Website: bh-photo
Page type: cross-sells
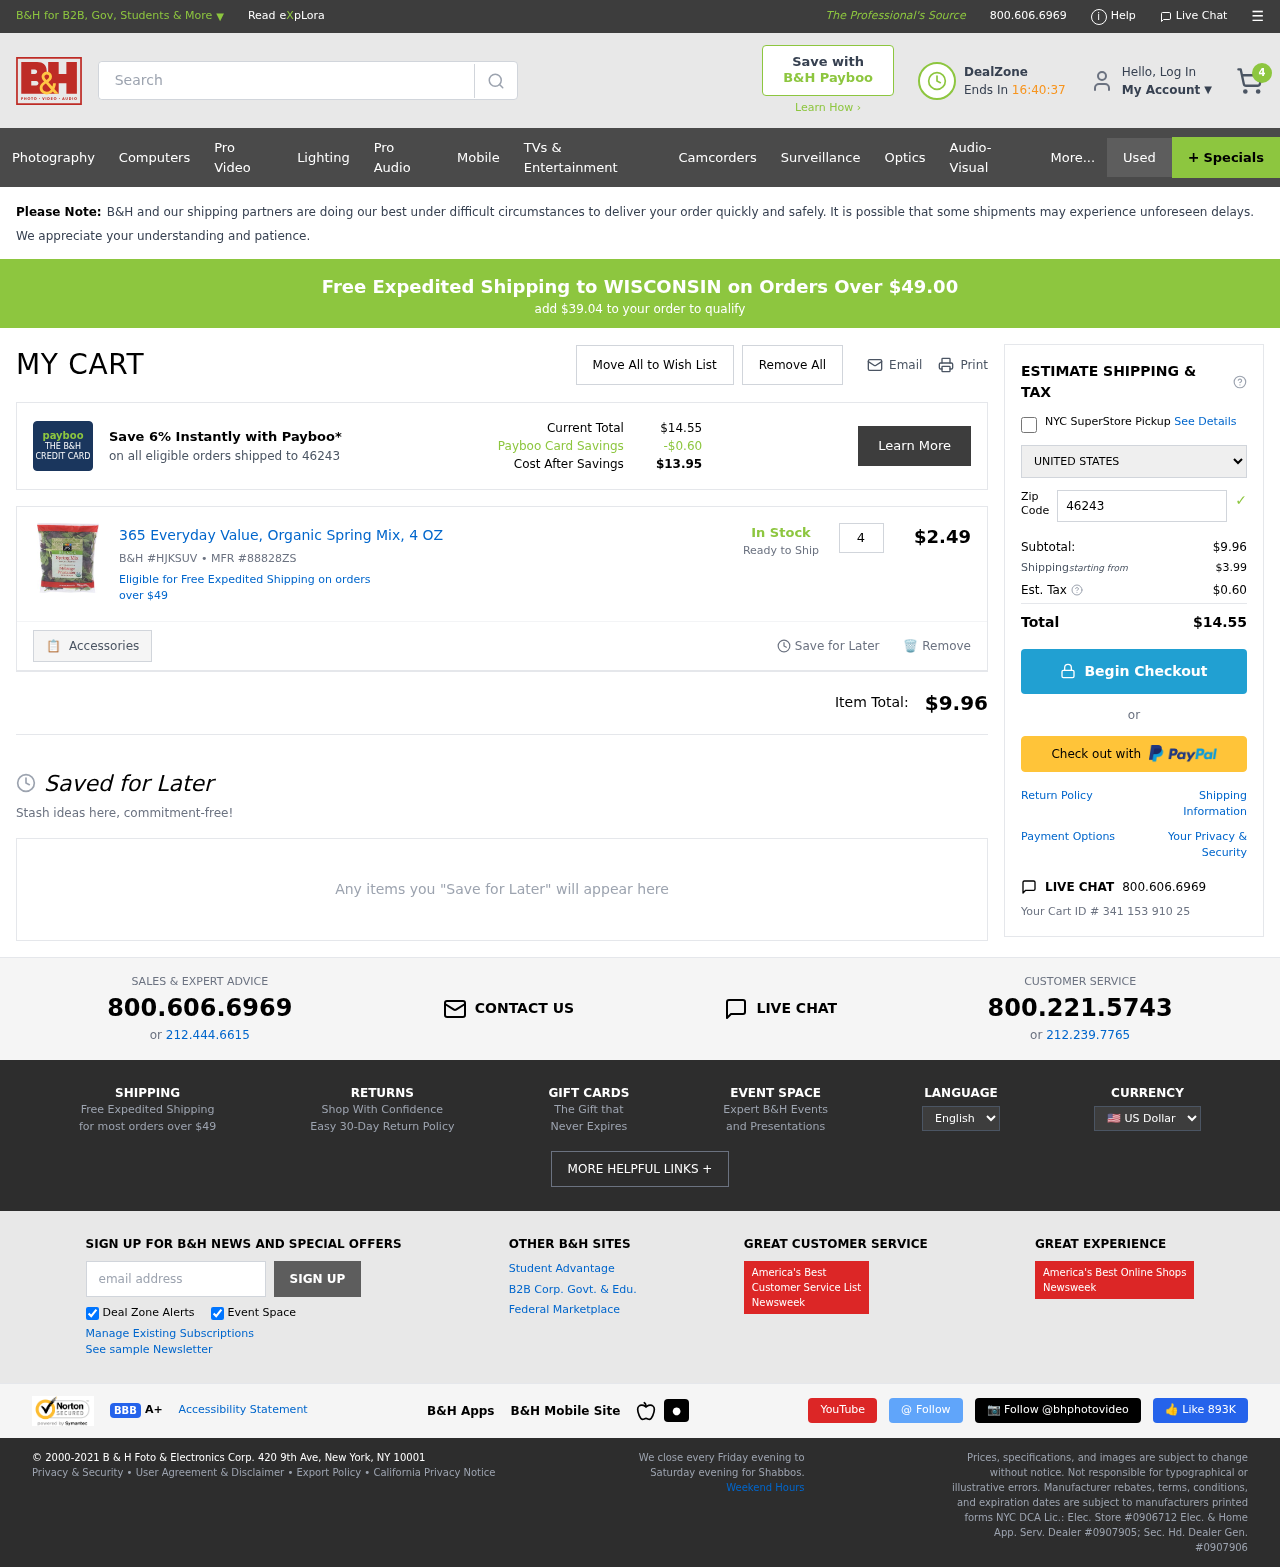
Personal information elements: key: PII_COUNTRY
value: United States
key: PII_POSTCODE
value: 46243
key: PII_STATE
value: WISCONSIN
Product elements: key: PRODUCT1_NAME
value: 365 Everyday Value, Organic Spring Mix, 4 OZ
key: PRODUCT1_PRICE
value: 2.49
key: PRODUCT1_QUANTITY
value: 4
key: PRODUCT1_SKU
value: B&H #HJKSUV
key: PRODUCT1_MFR
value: MFR #88828ZS
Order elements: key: ORDER_NUM_ITEMS
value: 4
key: SHIPPING_THRESHOLD_REMAINING
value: $39.04
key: ORDER_TOTAL
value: $14.55
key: ORDER_SUBTOTAL
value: $9.96
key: ORDER_SHIPPING_COST
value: $3.99
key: ORDER_TAX
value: $0.60
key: ORDER_ID
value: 341 153 910 25
Search elements: key: HEADER_SEARCH
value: Search
Other elements: key: PAYBOO_SAVINGS
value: -$0.60
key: COST_AFTER_SAVINGS
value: $13.95